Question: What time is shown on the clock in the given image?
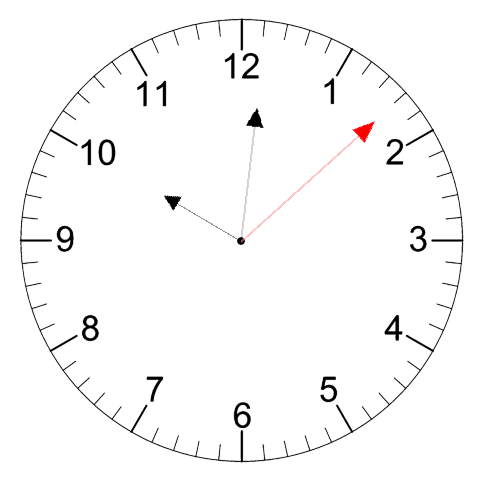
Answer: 10:01:08